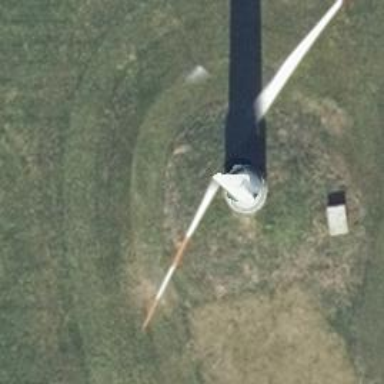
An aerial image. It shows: Wind generator using wind turbines of horizontal axis.